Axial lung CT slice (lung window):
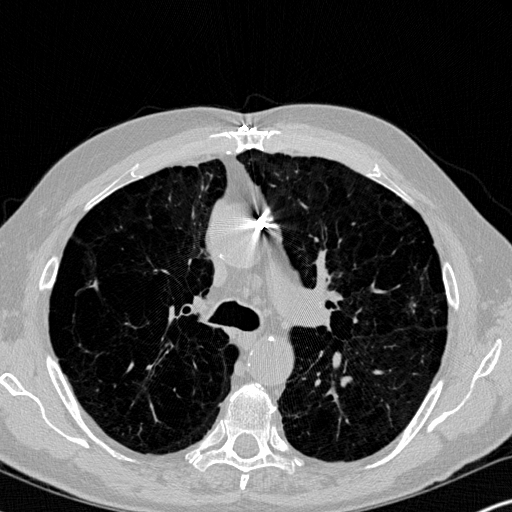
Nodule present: yes
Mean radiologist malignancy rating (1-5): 2.5